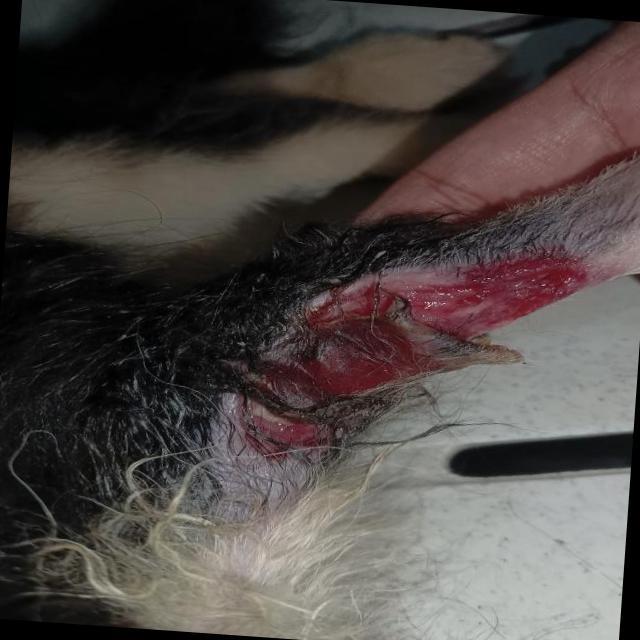
Canine dermatitis — inflammation of the skin presenting with erythema, pruritus, papules, and excoriation. May be allergic, contact, or atopic in origin.